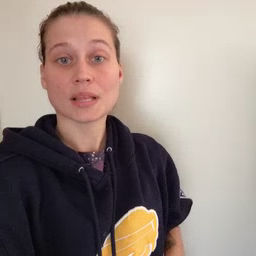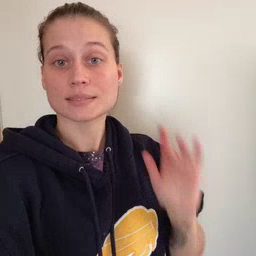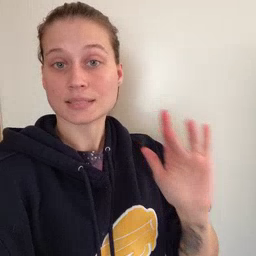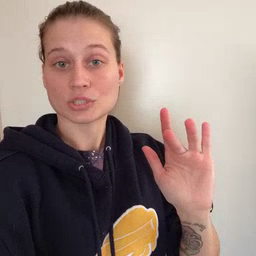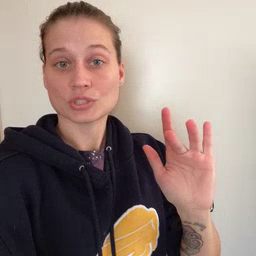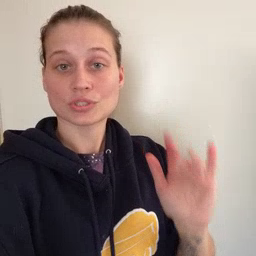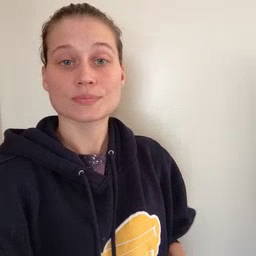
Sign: touch